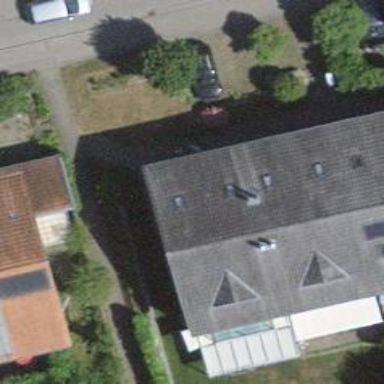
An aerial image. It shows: Semidetached house.